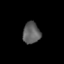
Tissue: lung
Cell type: Epithelial cells
Senescence score: 0.2186
Nuclear area (px): 369
Mean DAPI intensity: 94.341